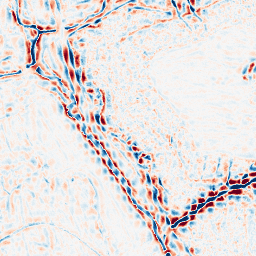
Category: wavelet
Decomposition family: wavelet_biorthogonal
Decomposition parameters: wavelet: bior5.5
level: 3
Upsampling method: bicubic
Upsampling parameters: scale: 2
Upsampling scale: 2